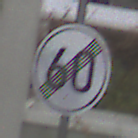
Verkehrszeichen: EndeGeschwindigkeit60
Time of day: Midday
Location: Outdoor (Urban)
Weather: Overcast
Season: NotSpecified
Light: Natural